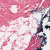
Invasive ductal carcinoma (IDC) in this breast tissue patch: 0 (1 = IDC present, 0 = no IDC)